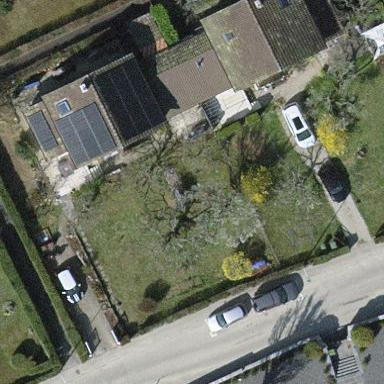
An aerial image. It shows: Semidetached house with gabled roof.